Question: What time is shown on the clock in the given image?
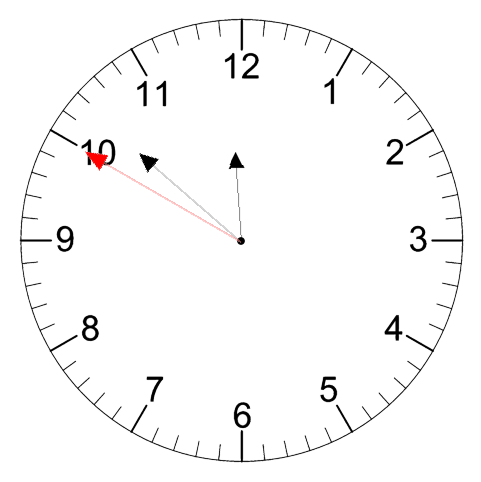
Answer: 11:51:50